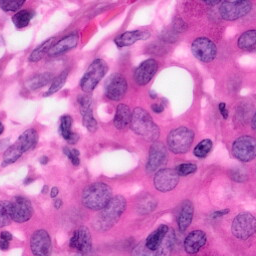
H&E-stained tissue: Pancreatic